Field crop: maize
Growth stage: 2
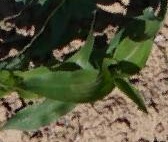
Species: maize